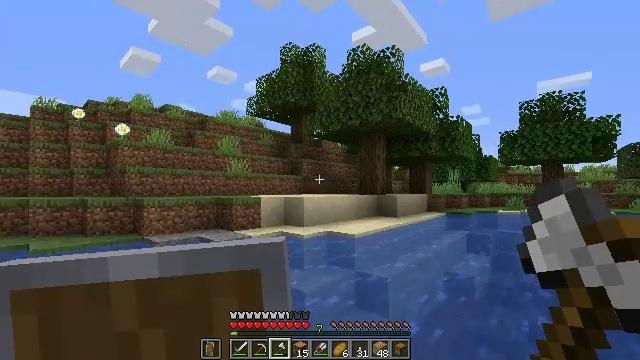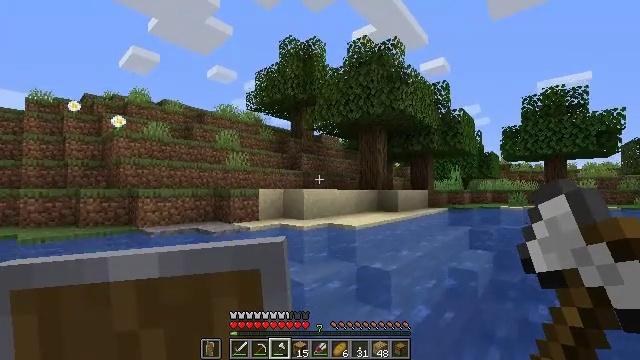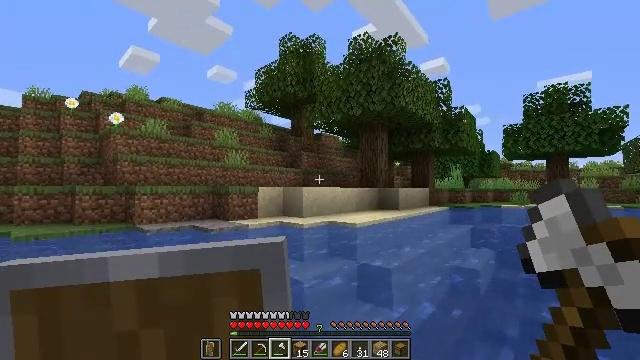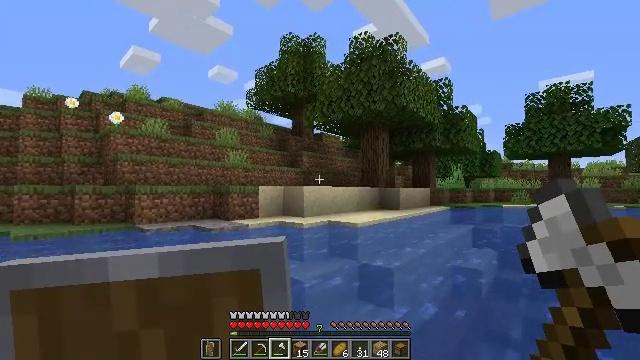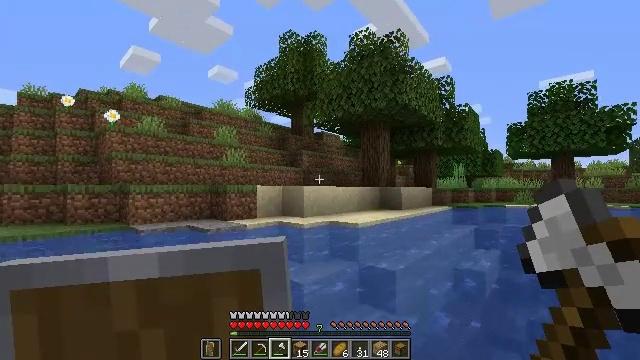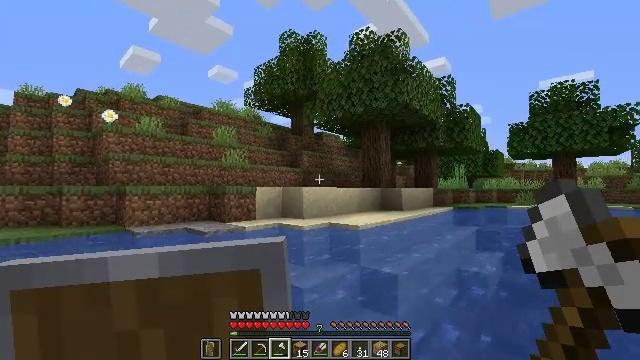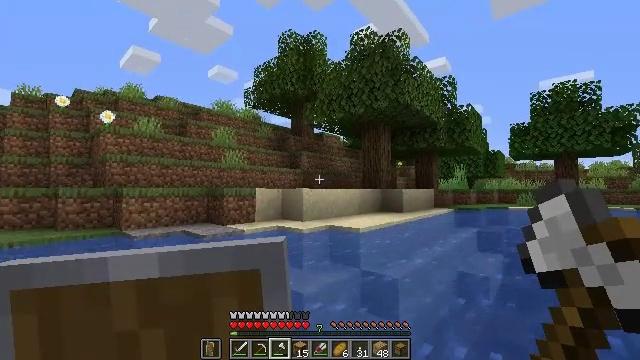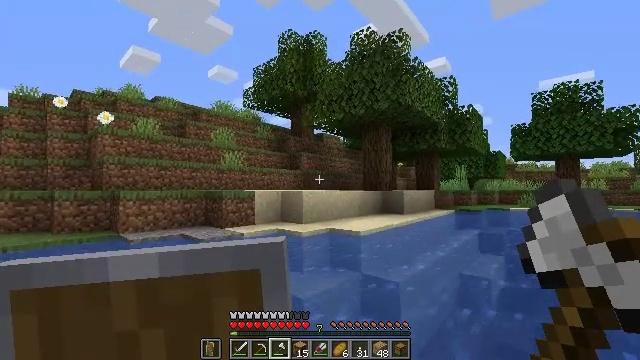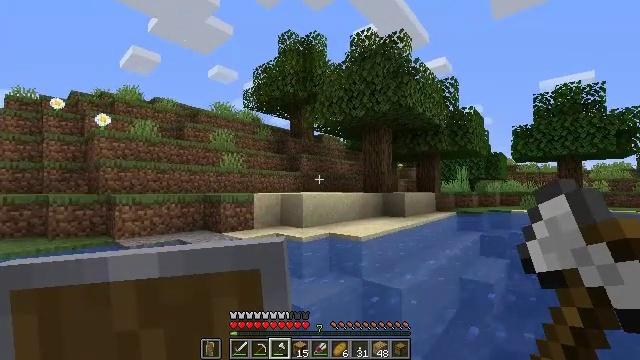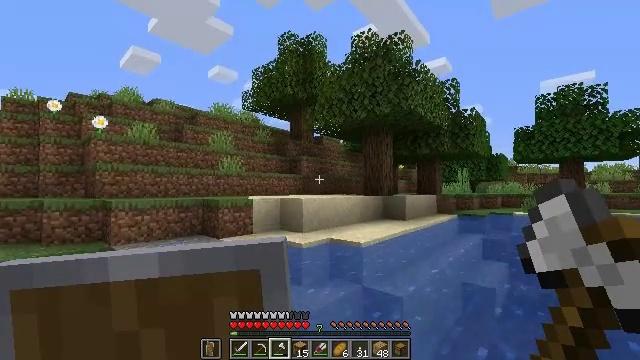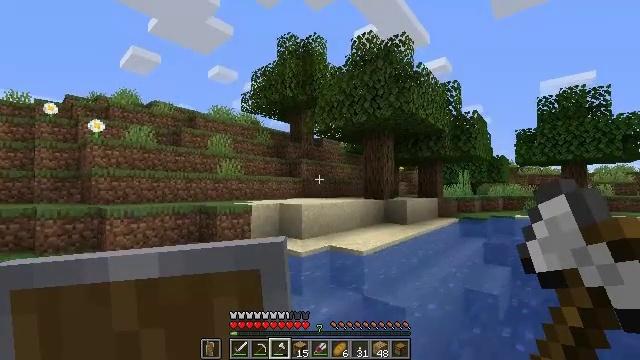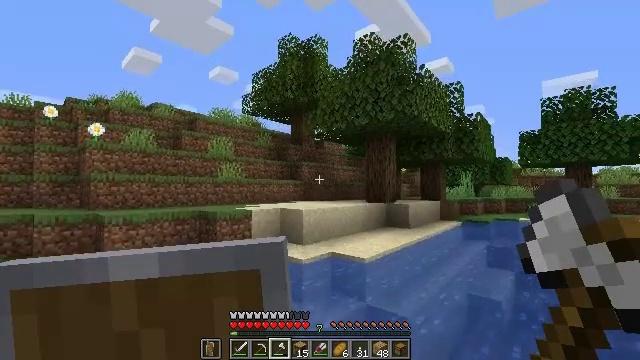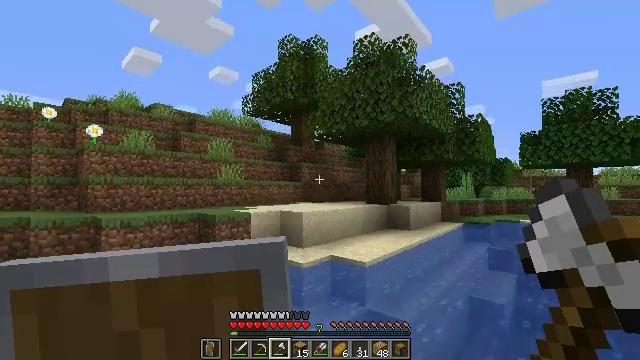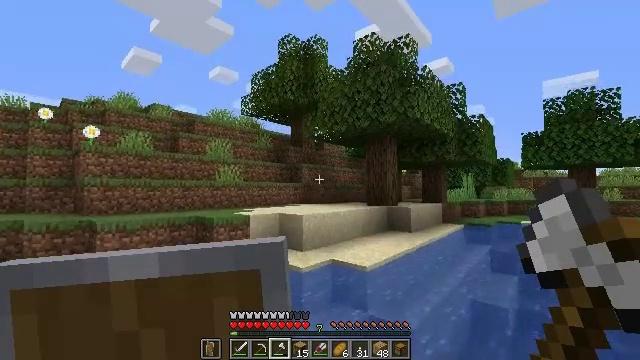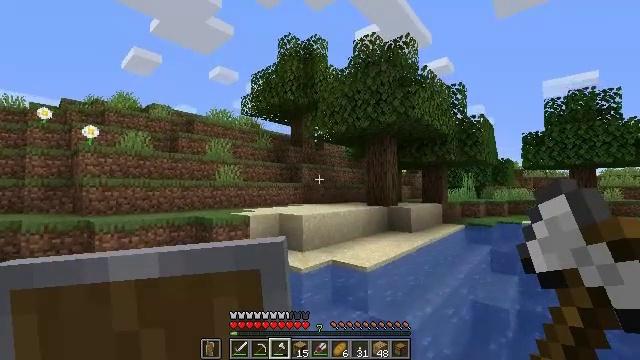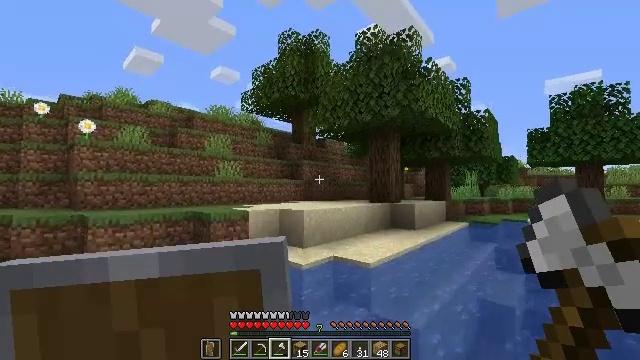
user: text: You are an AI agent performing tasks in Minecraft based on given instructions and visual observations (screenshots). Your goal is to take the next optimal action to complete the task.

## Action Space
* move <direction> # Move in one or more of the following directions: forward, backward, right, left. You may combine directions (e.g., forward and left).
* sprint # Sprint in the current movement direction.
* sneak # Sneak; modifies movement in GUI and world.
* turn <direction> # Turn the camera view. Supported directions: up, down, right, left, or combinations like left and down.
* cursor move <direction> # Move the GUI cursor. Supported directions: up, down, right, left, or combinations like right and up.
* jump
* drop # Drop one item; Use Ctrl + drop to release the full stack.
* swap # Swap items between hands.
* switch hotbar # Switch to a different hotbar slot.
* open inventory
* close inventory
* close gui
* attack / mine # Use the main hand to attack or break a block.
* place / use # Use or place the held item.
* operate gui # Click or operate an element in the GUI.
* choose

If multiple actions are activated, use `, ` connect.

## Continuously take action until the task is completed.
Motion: motion action
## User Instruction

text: Break the sand block.
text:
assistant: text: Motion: move forward, jump
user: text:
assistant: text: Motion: move forward, jump
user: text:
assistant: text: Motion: move forward, jump
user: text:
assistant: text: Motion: move forward, jump
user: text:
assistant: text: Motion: move forward, jump
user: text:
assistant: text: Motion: move forward, jump
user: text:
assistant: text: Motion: move forward, jump
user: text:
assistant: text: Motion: move forward, jump
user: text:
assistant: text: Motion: move forward, jump
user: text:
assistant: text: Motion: move forward, jump
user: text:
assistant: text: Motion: move forward, jump
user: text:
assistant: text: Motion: move forward, jump
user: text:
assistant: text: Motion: move forward, jump
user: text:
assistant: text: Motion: move forward, jump
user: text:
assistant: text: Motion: move forward, jump
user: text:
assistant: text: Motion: move forward, jump
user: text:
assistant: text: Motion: move forward, jump
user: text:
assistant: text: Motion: move forward, jump
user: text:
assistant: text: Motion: move forward, jump
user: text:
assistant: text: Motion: move forward, jump
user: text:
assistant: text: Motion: move forward, jump
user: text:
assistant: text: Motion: move forward, turn left and down, jump
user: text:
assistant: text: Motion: move forward, turn left and down, jump
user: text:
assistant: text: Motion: move forward, turn down, jump
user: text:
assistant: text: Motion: move forward, jump
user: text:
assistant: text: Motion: move forward, jump
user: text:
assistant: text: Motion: move forward, jump
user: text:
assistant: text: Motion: move forward, jump
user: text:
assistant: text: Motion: move forward, jump
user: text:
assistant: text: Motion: move forward, jump